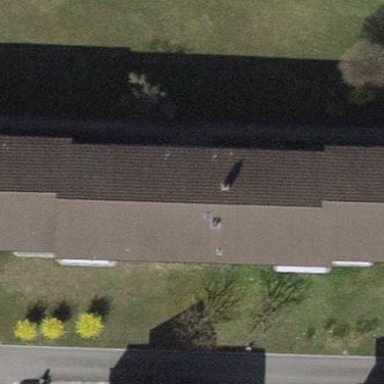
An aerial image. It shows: Apartments building with tiled roof.